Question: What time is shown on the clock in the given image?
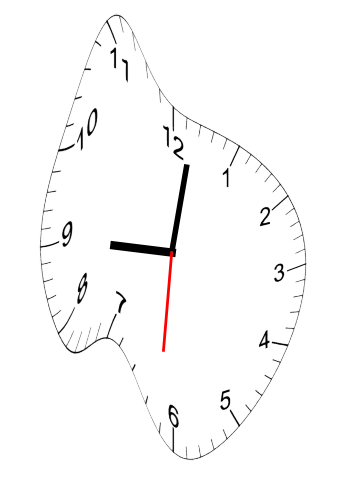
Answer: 09:01:31